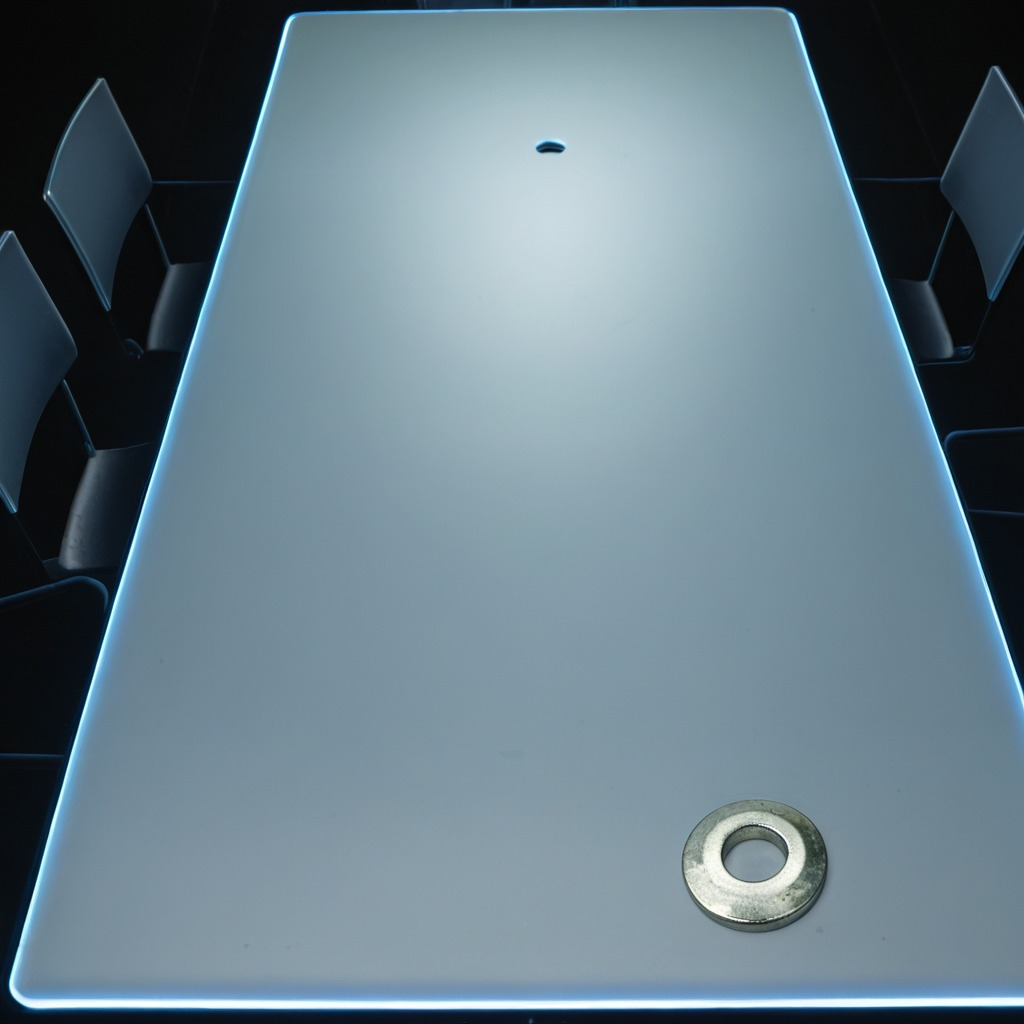
A flat metal washer is lying on the table in the railway signal maintenance room.